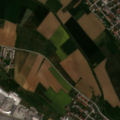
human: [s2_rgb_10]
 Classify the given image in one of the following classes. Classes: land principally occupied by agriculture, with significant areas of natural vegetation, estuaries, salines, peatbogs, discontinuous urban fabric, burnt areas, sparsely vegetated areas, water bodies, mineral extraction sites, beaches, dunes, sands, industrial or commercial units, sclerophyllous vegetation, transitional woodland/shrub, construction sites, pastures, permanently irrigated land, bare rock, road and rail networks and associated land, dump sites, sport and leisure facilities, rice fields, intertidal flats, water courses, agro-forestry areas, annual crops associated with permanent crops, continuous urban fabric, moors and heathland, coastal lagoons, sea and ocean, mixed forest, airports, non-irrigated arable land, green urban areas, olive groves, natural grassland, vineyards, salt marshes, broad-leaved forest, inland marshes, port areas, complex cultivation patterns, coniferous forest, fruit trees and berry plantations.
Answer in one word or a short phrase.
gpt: discontinuous urban fabric, industrial or commercial units, non-irrigated arable land